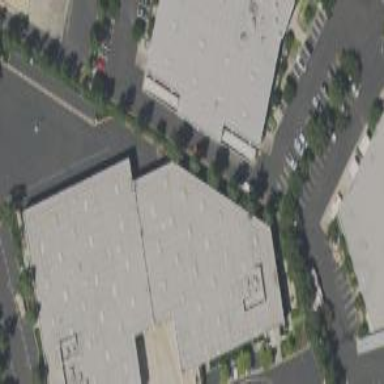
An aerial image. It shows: Commercial building.